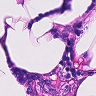
Metastatic tissue present: no